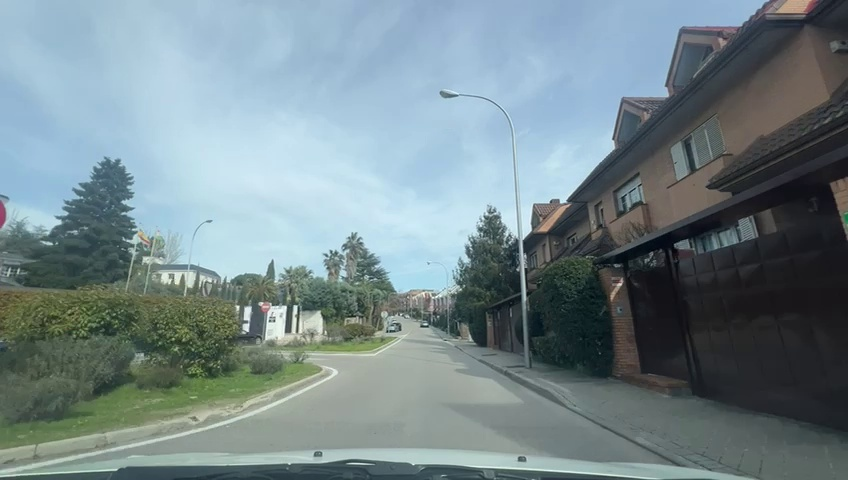
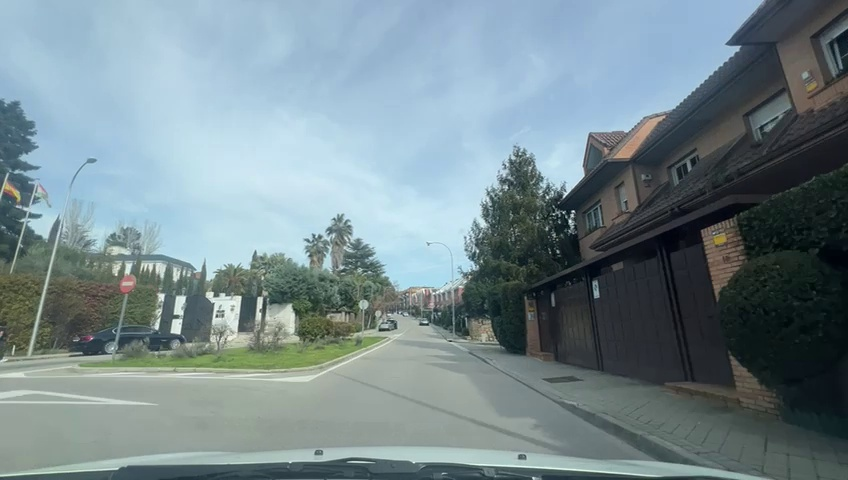
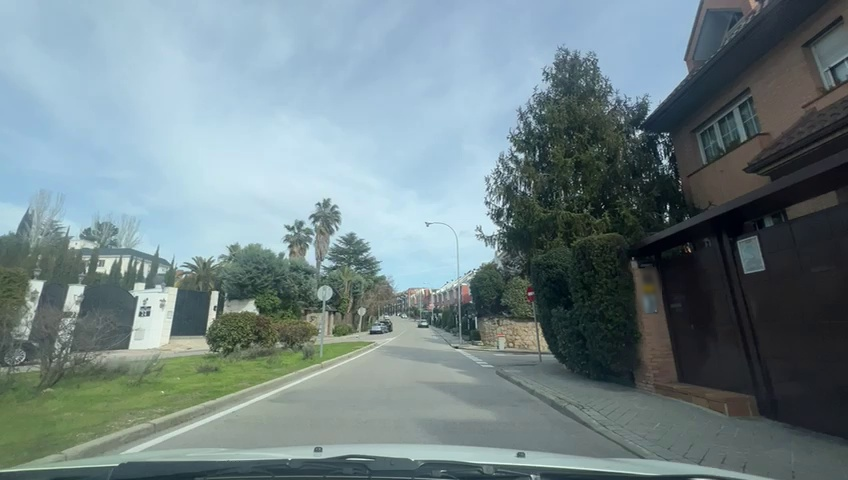
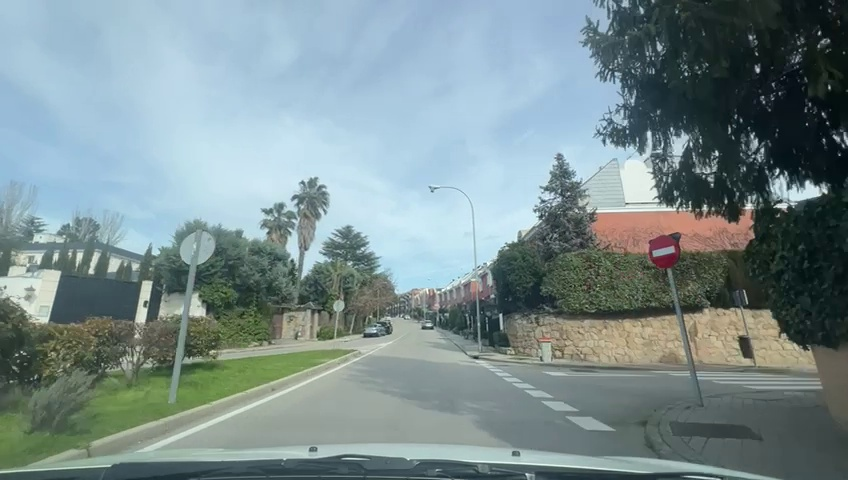
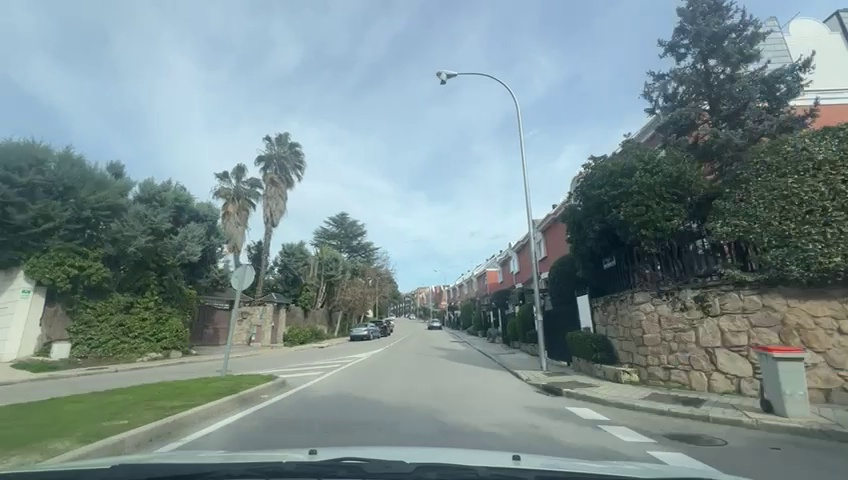
Situation: Intersection road
Question: Is there an intersection ahead in the ego direction of travel?
Answer: Yes
Reasoning: Cross street is visible on the right. A no entry sigh is visible at the intersection.

Situation: Intersection road
Question: Do lane markings remain continuous through the intersection in the ego lane?
Answer: No
Reasoning: There is no lane marking as the it is a one way street with an intersection on the right.

Situation: Intersection road
Question: Is there a visible gap or discontinuity in the ego lane markings?
Answer: No
Reasoning: At the intersection there is a discontinuous line marking the give way sign.

Situation: Intersection road
Question: Do lane markings from two different lanes converge into a single lane?
Answer: Yes
Reasoning: At the end of the scene, the one way road merge into a two ways road where we can see tht the two lanes merge into one as indicated by converging markings.